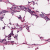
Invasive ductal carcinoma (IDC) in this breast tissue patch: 1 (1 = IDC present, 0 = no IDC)